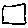
Label: square